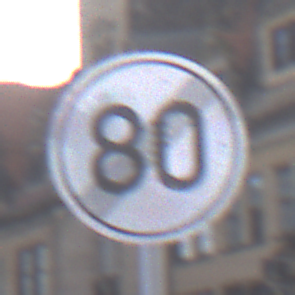
Verkehrszeichen: EndeGeschwindigkeit80
Umgebung: Outdoor, Urban
Tageszeit: MorningAfternoon
Wetter: PartlyCloudy
Licht: Natural
Jahreszeit: NotSpecified
Kontrast: LowContrast